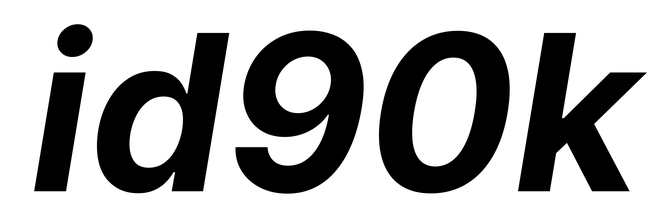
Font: Inter-Italic_Bold_Italic